Question: I have a simple C console application and I'm trying to test it with an input of 100,000. But the program only receives about 4,096 characters each time. This is a simple example of input:
'''
1 1 1 1 1 1 1 1 1 1 1 1 1 1 1 1 1 1 //Up to 100,000
'''
It works if I manually write a number each time, but I want to just paste the input(100,000 space-separated numbers) into the console.
PS: Sorry for my English, it's not very good
EDIT: Yes, the platform I'm using is Windows cmd. And I have already tried "Properties>Options>Buffer Size".
Example of the code:
'''
int a[100000],i;
for(i=0;i<100000;i++)
scanf("%i",&a[i]);
'''
Print screen of the test:

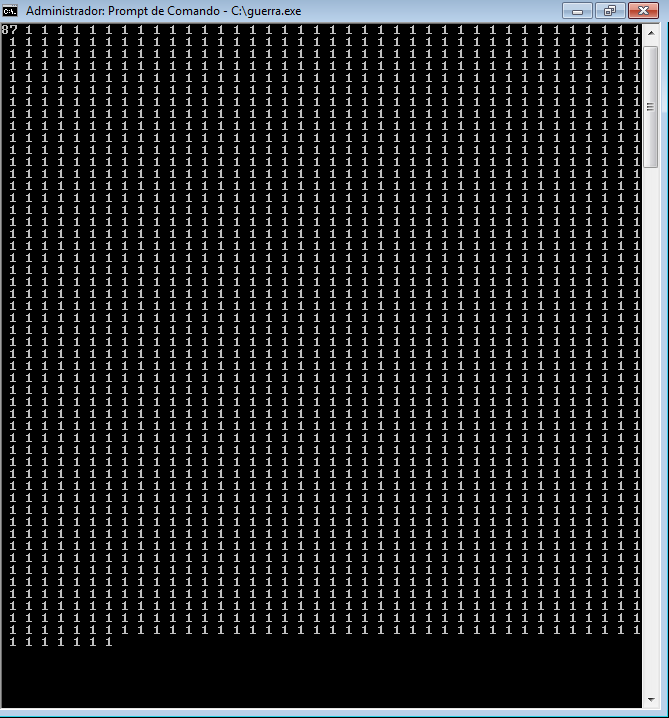
Answer: The standard IO routines (such as 'printf()' and 'scanf()') use <URL>. Making function calls is usually significantly faster than making system calls; if you were to write an application using system calls to read one byte of data at a time it would run significantly slower than an application that reads 1024 bytes at a time or larger.
This is almost always a wonderful thing.
But it does mean that you need to write your applications carefully. You cannot simply issue a single 'read()'-style function that will read all the data at once. (The amount of available data may be significantly greater than the amount of memory and swap space available on the machine, too, so even if you could, it would not be very reliable in all use cases.)
Applications that handle a stream of input tend to have a loop something like these:
'''
int c;
while ((c = getc()) != EOF) {
/* handle the character c */
}
'''
or
'''
char buffer[1024];
while (fgets(buffer, sizeof buffer, F)) {
/* handle buffer */
}
'''
The first case is convenient because you never need to worry about input that's been broken across two or more "buffers" -- but the first case does mean 'sscanf()' and similar tools can't help you parse numbers. The second case does allow you to use 'sscanf()' when parsing, but you have to be prepared for an input to span across two buffers. This is easier to spot if the buffer is only eight bytes: 'buffer[8]' and you wish to read in a 32-byte MD5sum or a 'double' that requires more than eight characters to express: '<PHONE>'. The first read will get the first eight bytes, the second read will get the next two bytes, and you'll have to construct your number.